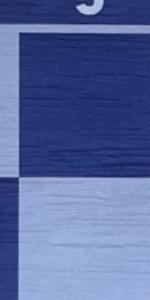
Label: Empty